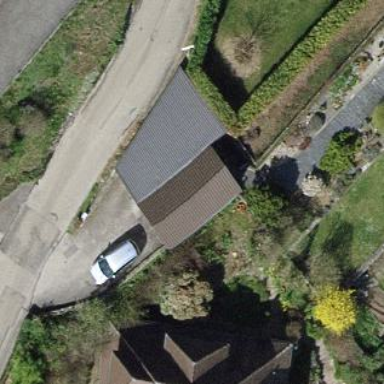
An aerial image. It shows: Garage.